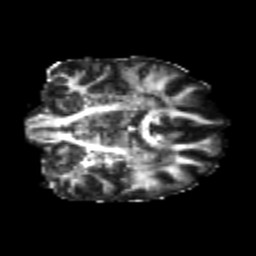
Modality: FA
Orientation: coronal
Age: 25
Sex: male
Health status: healthy
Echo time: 0.074 s